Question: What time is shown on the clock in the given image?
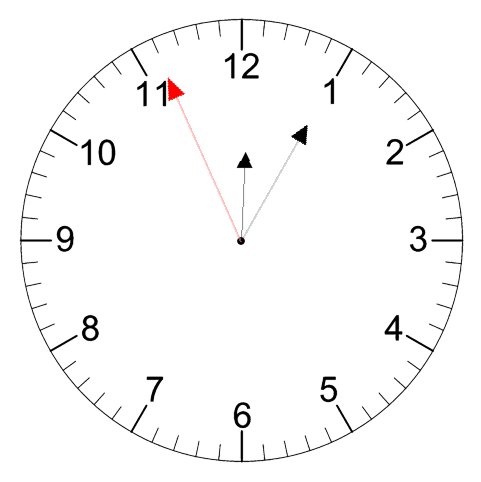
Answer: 12:04:56